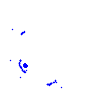
Particle: kaon